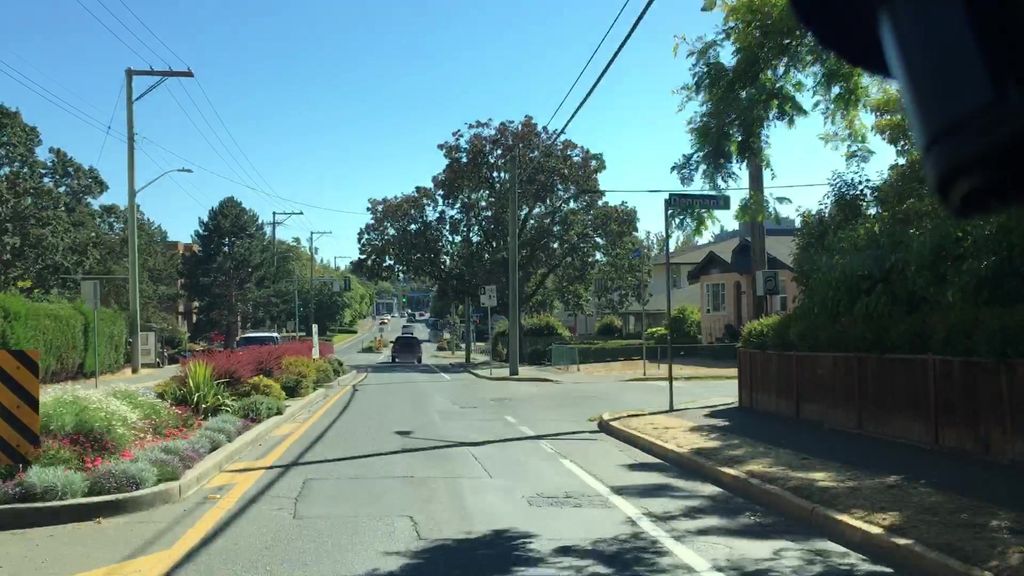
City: victoria